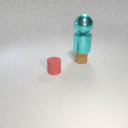
large cyan metal sphere above large cyan metal cylinder